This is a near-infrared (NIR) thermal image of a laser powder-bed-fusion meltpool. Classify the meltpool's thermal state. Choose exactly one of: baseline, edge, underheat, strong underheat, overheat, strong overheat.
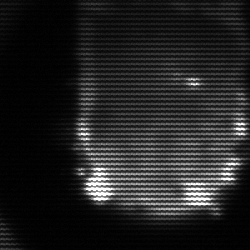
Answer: baseline